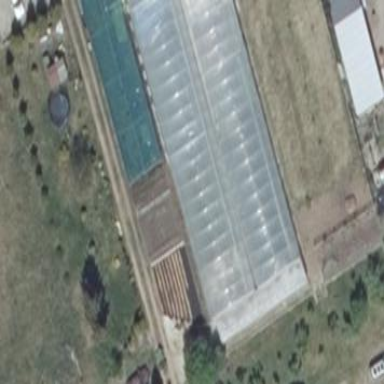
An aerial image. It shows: Greenhouse used for horticulture.